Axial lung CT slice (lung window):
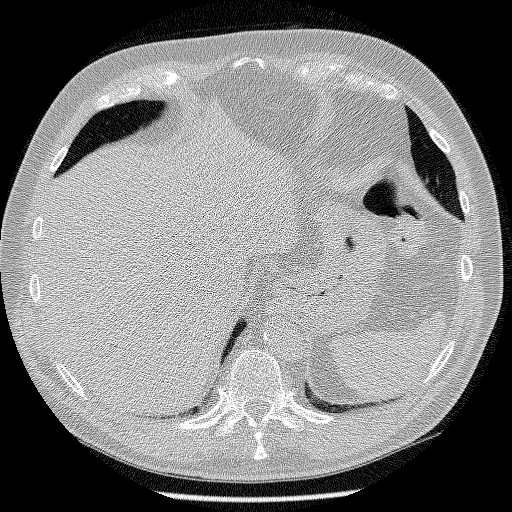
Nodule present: no